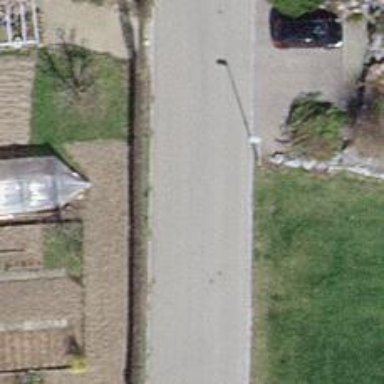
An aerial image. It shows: Tertiary road.